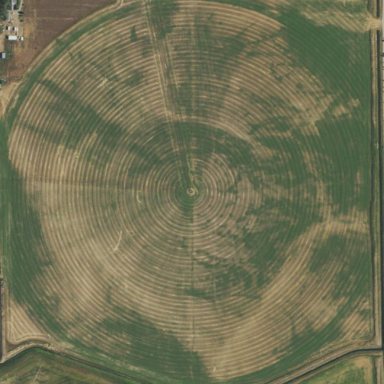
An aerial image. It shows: Farmland with pivot irrigation system.